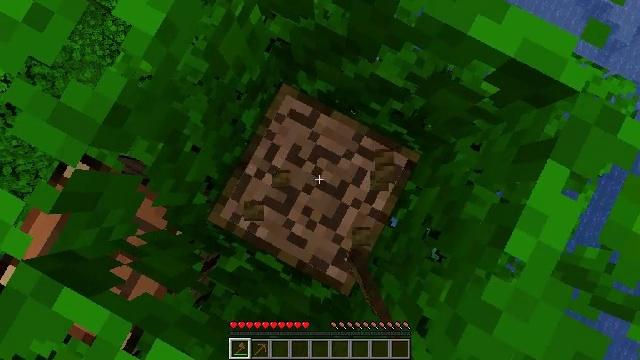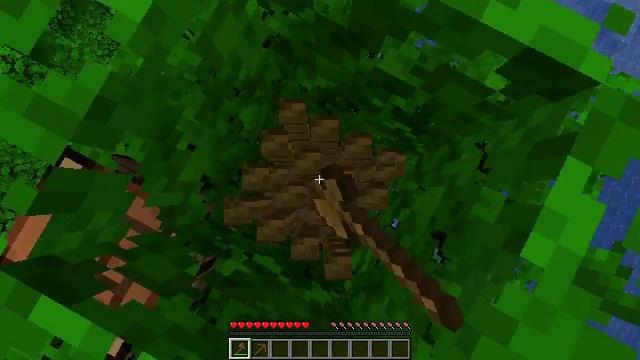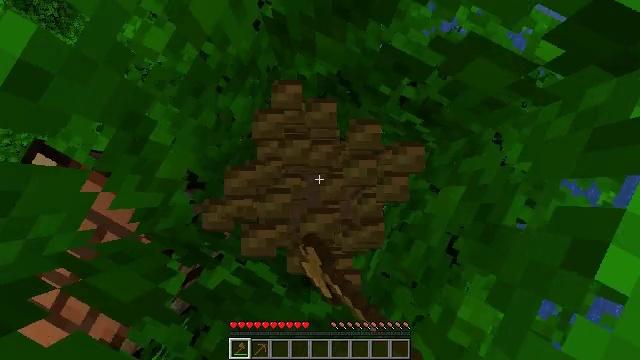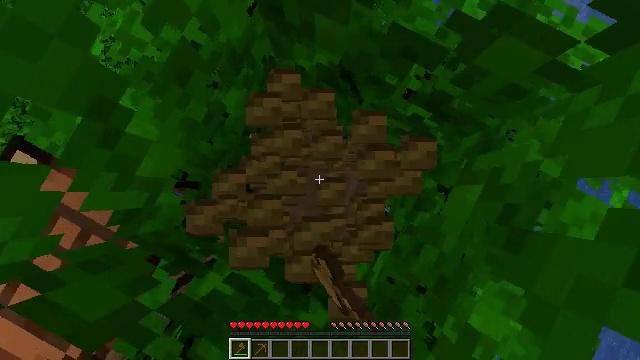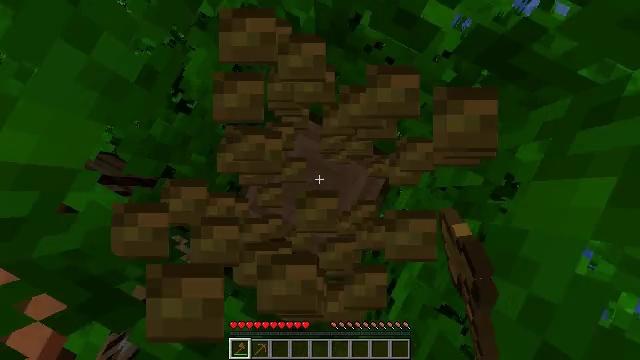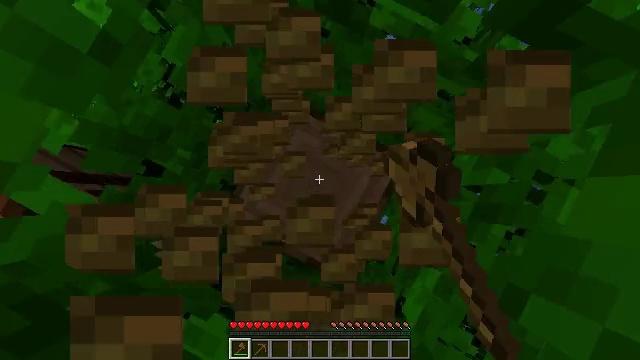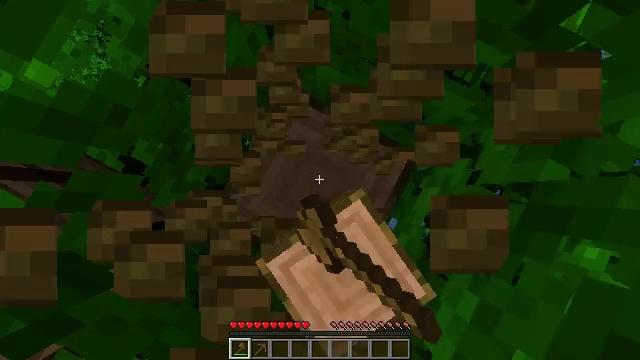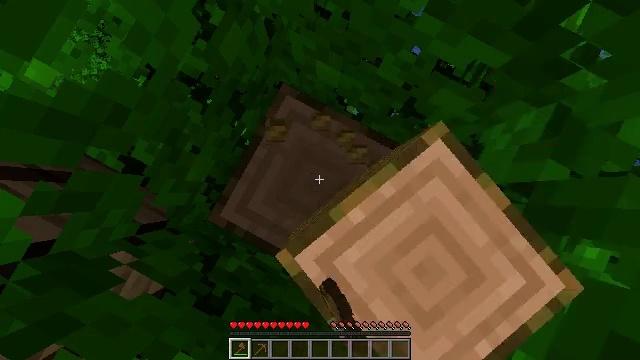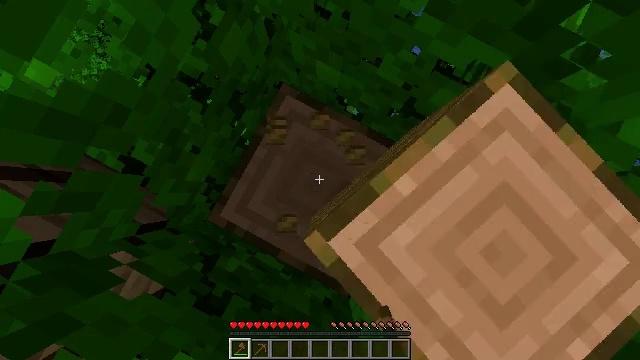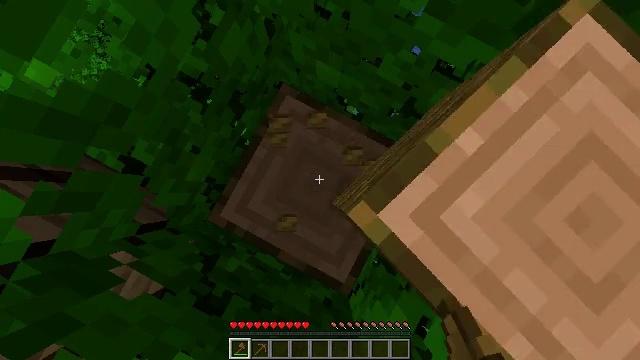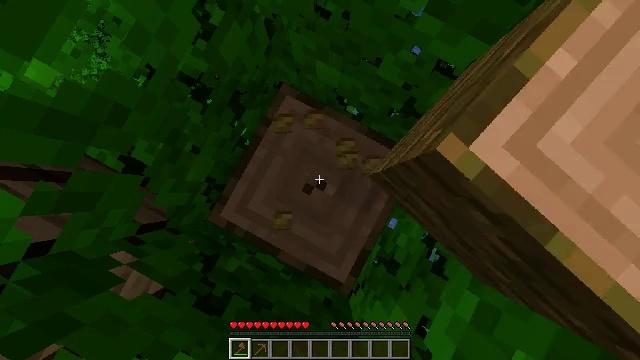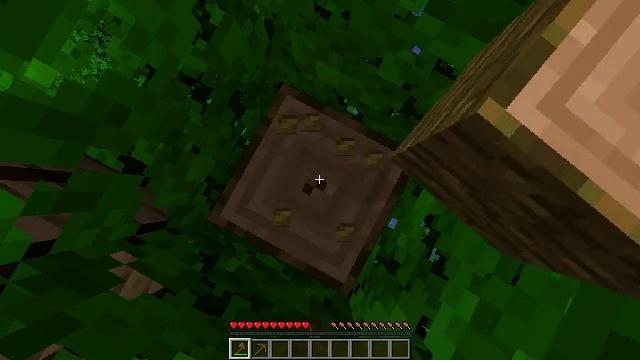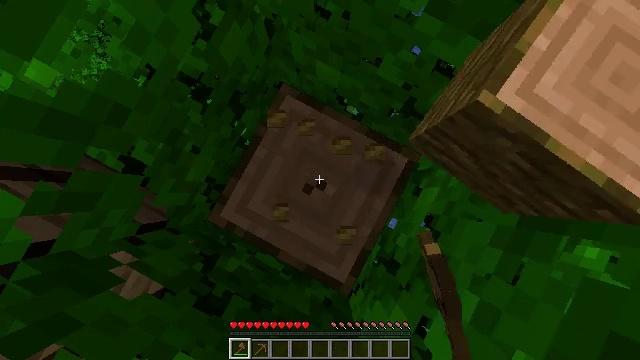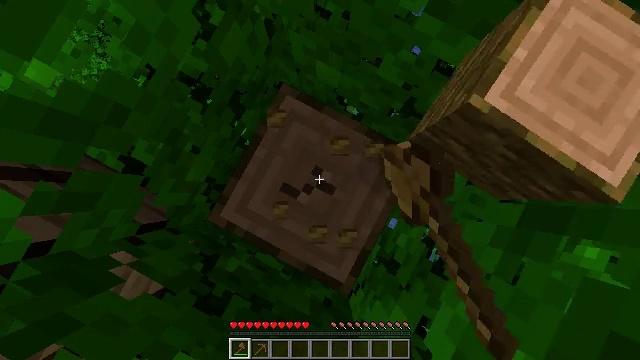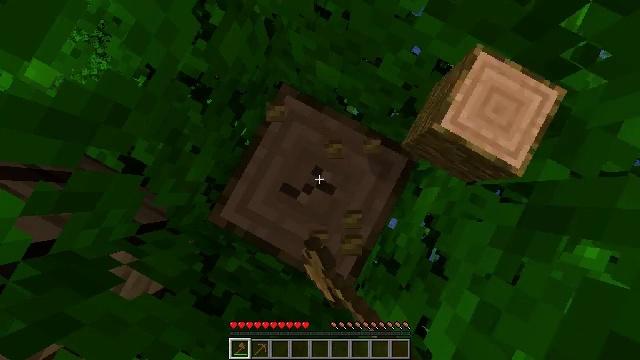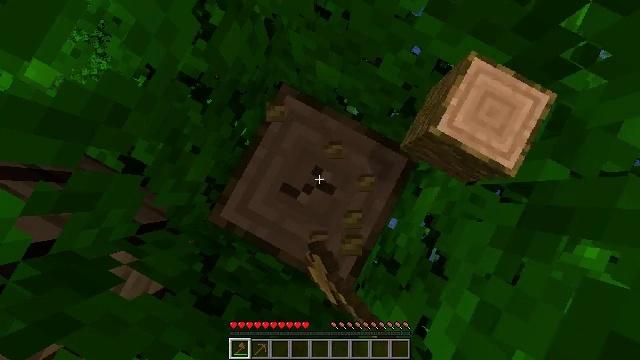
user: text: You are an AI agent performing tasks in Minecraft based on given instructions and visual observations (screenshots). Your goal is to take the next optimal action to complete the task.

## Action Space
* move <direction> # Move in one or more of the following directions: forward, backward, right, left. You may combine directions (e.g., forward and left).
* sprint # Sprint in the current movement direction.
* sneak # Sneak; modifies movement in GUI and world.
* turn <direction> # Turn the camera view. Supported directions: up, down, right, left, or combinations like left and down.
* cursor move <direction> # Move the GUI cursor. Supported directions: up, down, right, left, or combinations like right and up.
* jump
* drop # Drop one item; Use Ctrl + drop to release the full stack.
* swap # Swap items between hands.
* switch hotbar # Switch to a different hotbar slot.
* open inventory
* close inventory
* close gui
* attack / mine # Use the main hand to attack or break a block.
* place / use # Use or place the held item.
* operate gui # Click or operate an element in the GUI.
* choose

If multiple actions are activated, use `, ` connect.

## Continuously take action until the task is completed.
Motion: motion action
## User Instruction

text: Chop down a jungle log from the jungle tree.
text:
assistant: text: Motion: attack / mine
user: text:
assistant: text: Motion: attack / mine
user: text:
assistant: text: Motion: attack / mine
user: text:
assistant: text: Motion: attack / mine
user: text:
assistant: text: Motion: attack / mine
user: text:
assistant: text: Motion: attack / mine
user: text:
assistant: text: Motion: attack / mine
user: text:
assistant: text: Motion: attack / mine
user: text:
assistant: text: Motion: attack / mine
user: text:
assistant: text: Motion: attack / mine
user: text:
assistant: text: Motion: attack / mine
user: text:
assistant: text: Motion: attack / mine
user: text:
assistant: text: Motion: attack / mine
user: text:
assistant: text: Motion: attack / mine
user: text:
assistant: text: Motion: attack / mine
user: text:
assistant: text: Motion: attack / mine
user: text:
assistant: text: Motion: attack / mine
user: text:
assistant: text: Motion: attack / mine
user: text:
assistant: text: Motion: attack / mine
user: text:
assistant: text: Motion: attack / mine
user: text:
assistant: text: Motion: attack / mine
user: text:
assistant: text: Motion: attack / mine
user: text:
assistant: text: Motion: attack / mine
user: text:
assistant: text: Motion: attack / mine
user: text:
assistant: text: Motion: attack / mine
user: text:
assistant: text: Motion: turn left, attack / mine
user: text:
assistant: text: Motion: turn left, attack / mine
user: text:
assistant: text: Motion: attack / mine
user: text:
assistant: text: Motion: attack / mine
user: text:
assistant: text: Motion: attack / mine